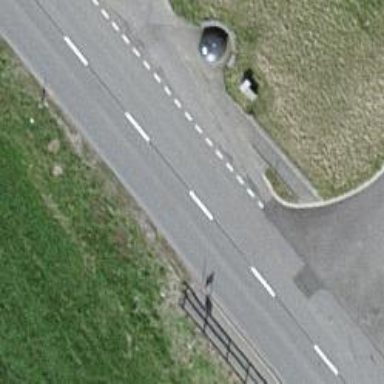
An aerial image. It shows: Secondary road with asphalt surface.